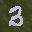
Label: 3